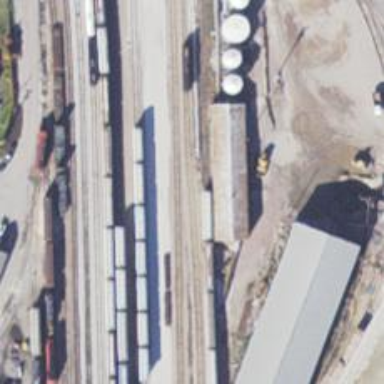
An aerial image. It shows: Railway yard used for servicing trains.